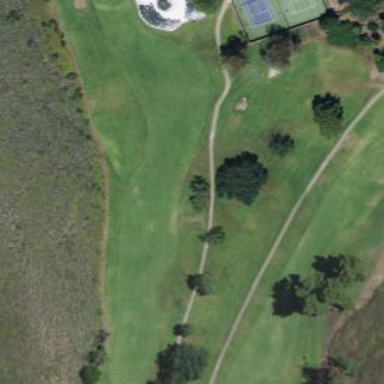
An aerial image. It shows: Scenic golf fairway.